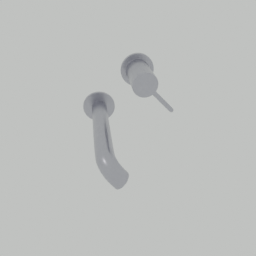
Label: appliances